Aerial crown-view tile of a tropical tree (Barro Colorado Island, Panama), acquired 20241112:
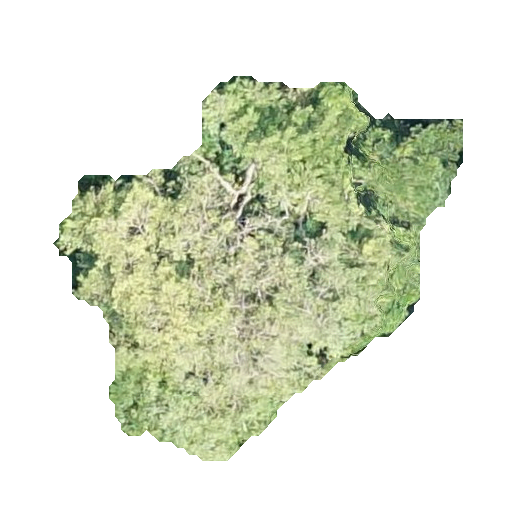
Species: Platypodium elegans
GBIF accepted scientific name: Platypodium elegans
Crown area: 149.892 m²